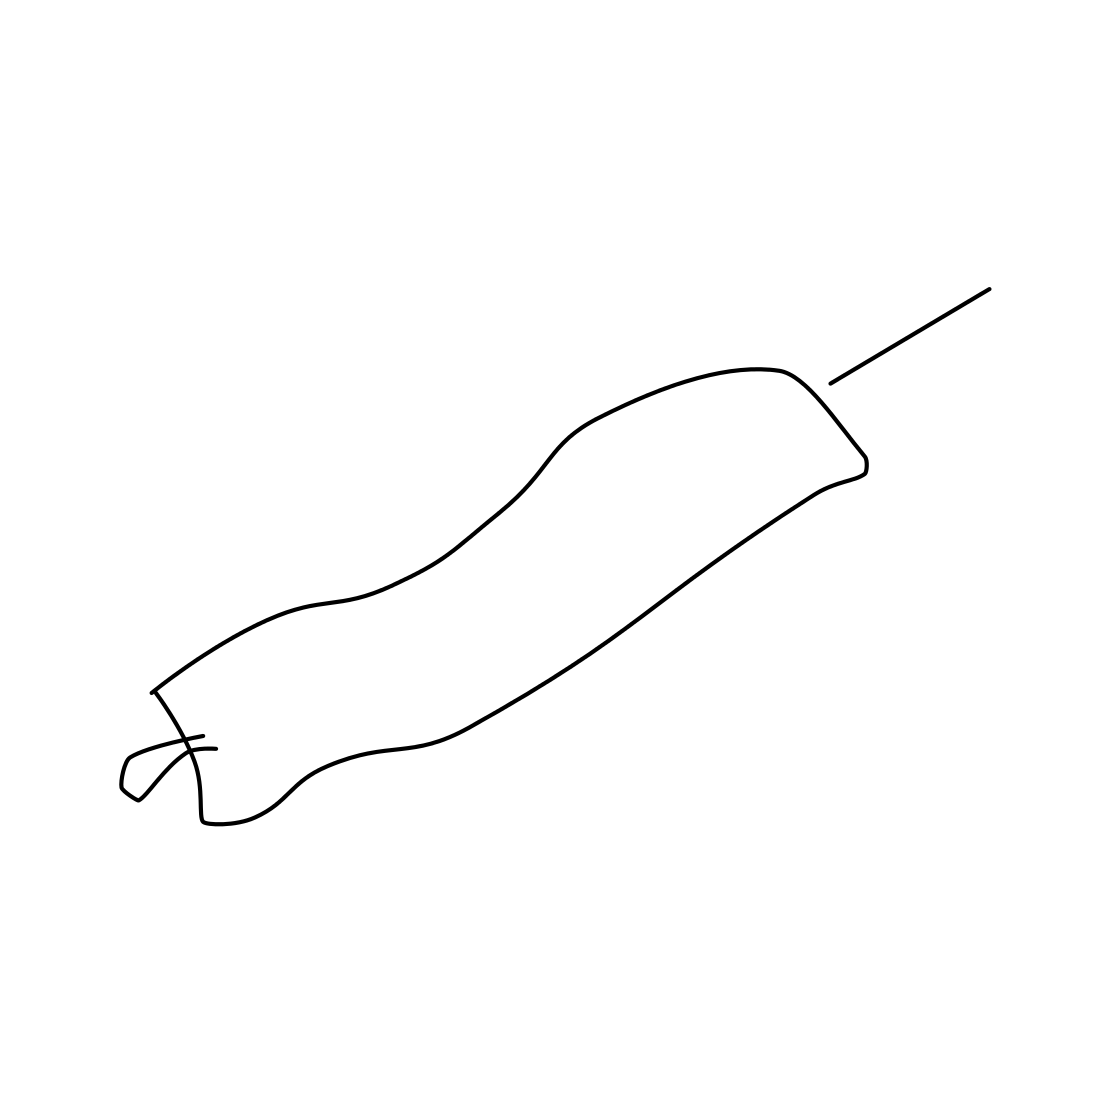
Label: syringe